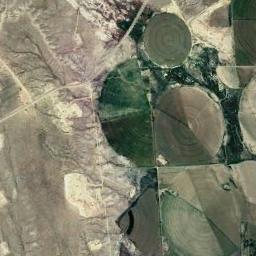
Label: circular_farmland